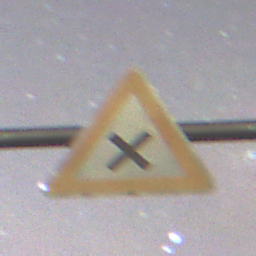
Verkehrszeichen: KreuzungOderEinmuendung
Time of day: Night
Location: Outdoor (Suburban)
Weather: Clear
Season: NotSpecified
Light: Artificial